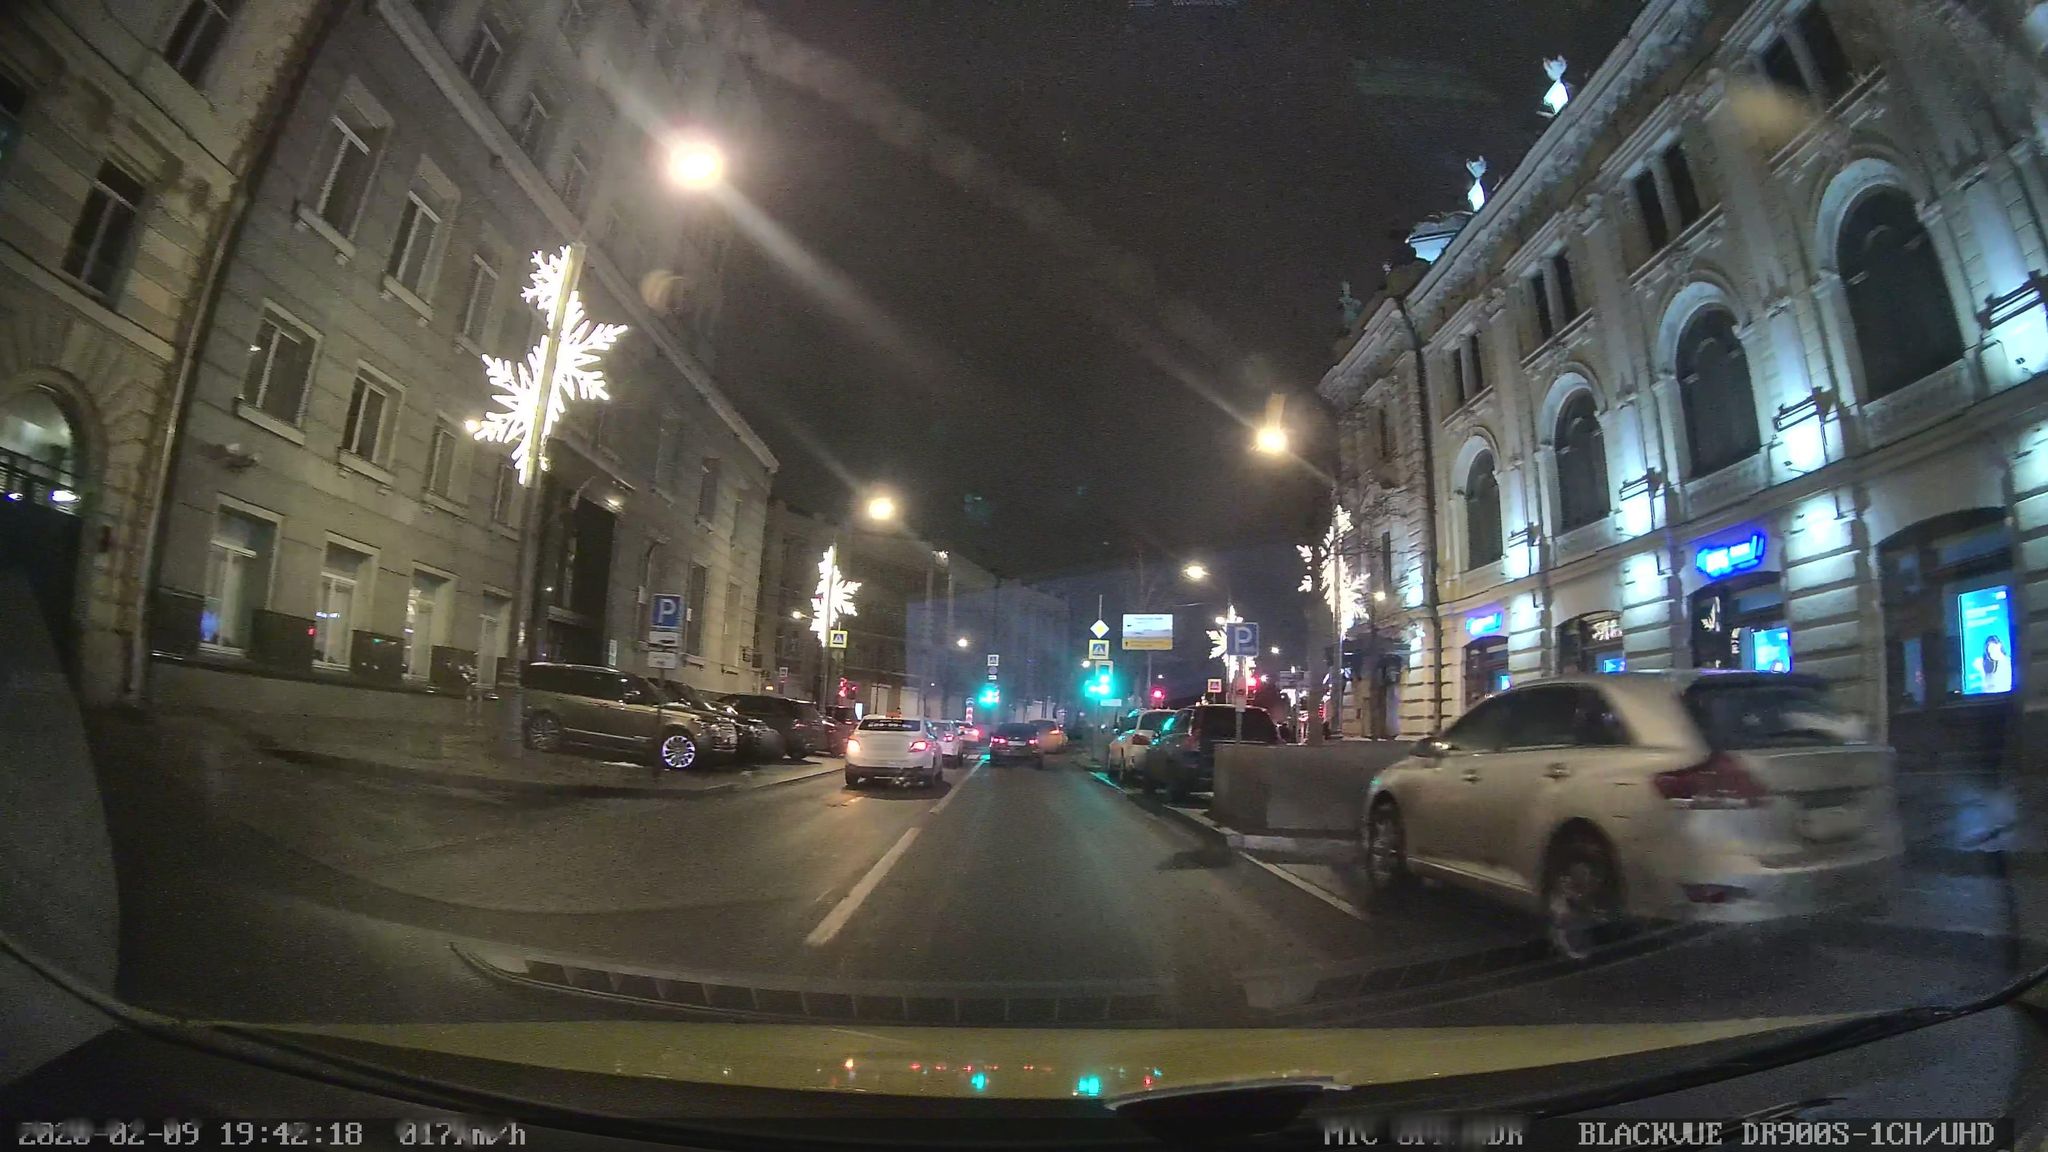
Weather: clear
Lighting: night
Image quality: slightly poor
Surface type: driving surface
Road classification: cycleway
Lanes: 2
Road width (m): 4.5
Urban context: urban centre
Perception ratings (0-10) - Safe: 0.37, Lively: 4.99, Beautiful: 8.35, Boring: 1.75, Depressing: 4.23, Wealthy: 5.12